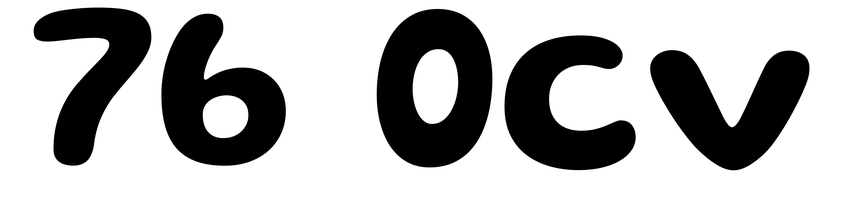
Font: Gluten_SemiBold